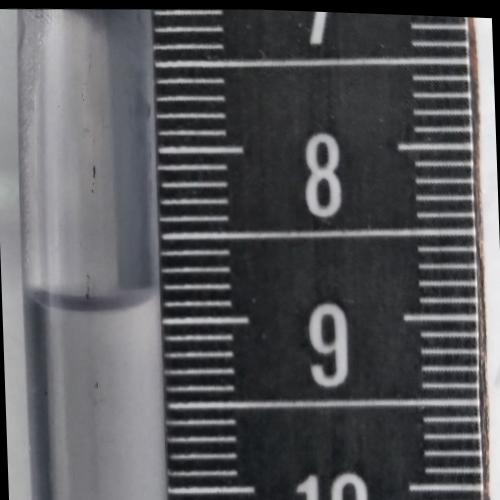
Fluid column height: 8.9 cm